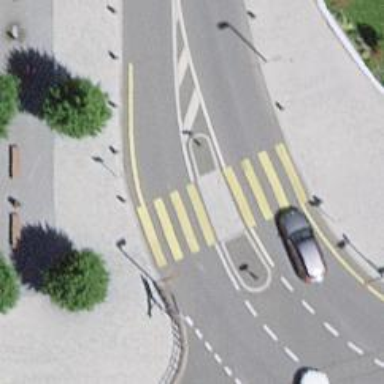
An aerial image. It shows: Zebra crossing with road island.